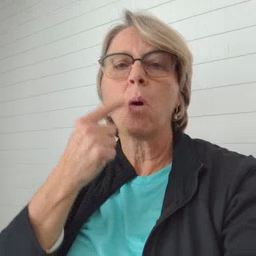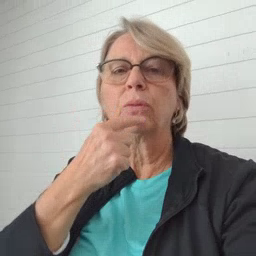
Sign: mouth